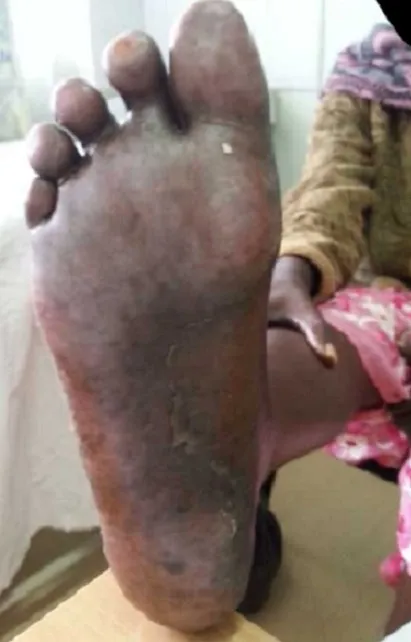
Blisters on the right foot.
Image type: medical_photograph (skin_photograph)